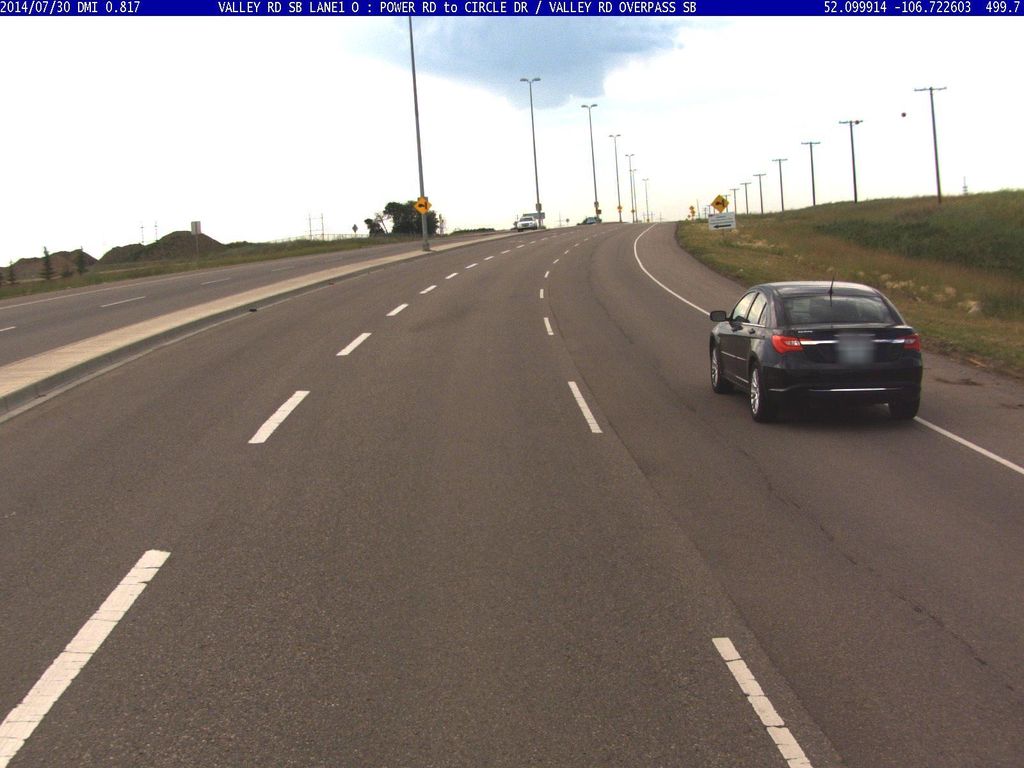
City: saskatoon